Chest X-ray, AP view. Patient: 23 years old, sex F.
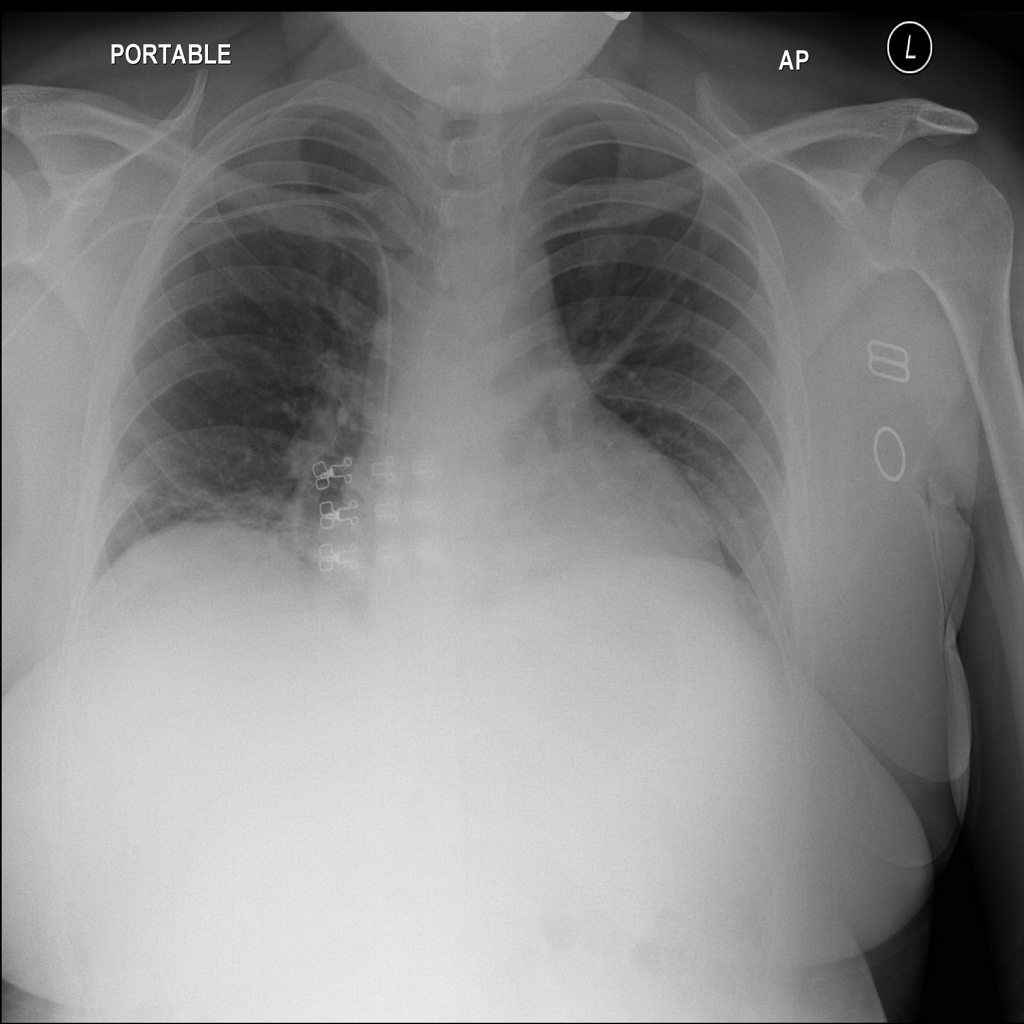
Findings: Atelectasis